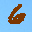
Label: 6